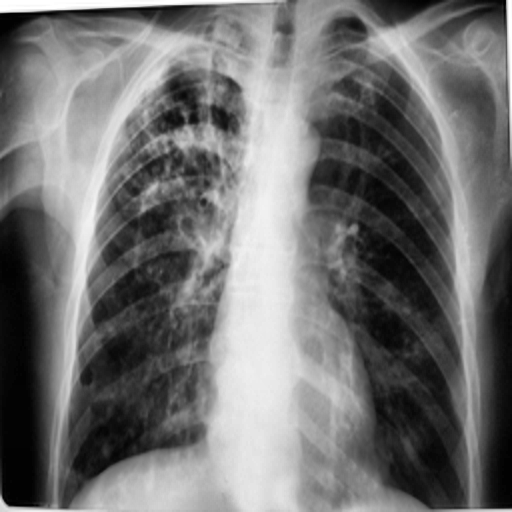
Finding: TUBERCULOSIS